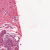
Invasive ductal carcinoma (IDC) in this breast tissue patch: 0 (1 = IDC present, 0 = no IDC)